Question: I am trying to deploy a cube I created in SQL Server Data Tool using AdventureWorksDW2008R2, I used windows authentication login the database engine with all permissions granted to it. and yet I still get these arrors in the picture below when deploying the cube. Anyone Can point out which part is wrong here?

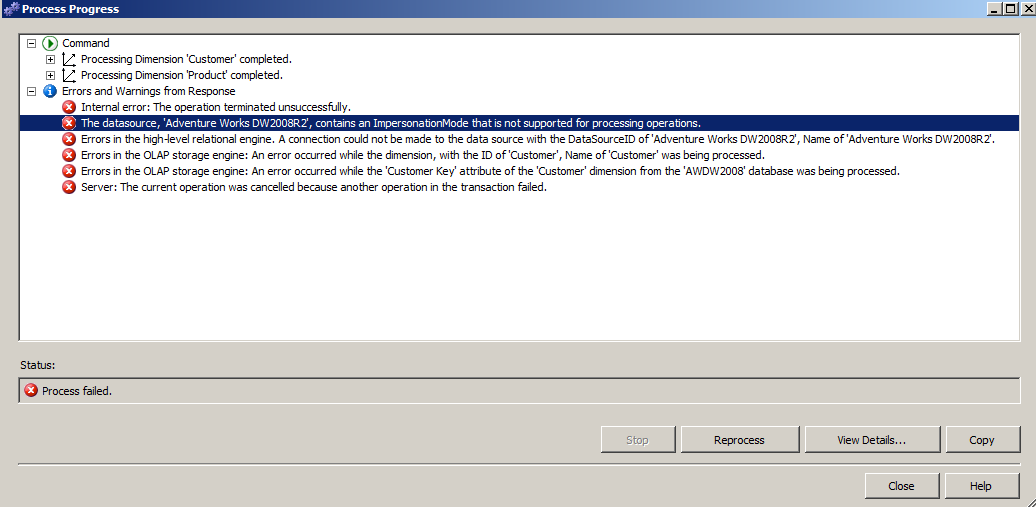
Answer: May I know which option in the Data Source designer did you choose before deployment?
Note that based on the page below, even if your account has access to the database, you cannot use ImpersonateCurrentUser option.
<URL>
Have you tried using the "Use a specific username and password" and entering the login details?